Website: macys
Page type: gifting
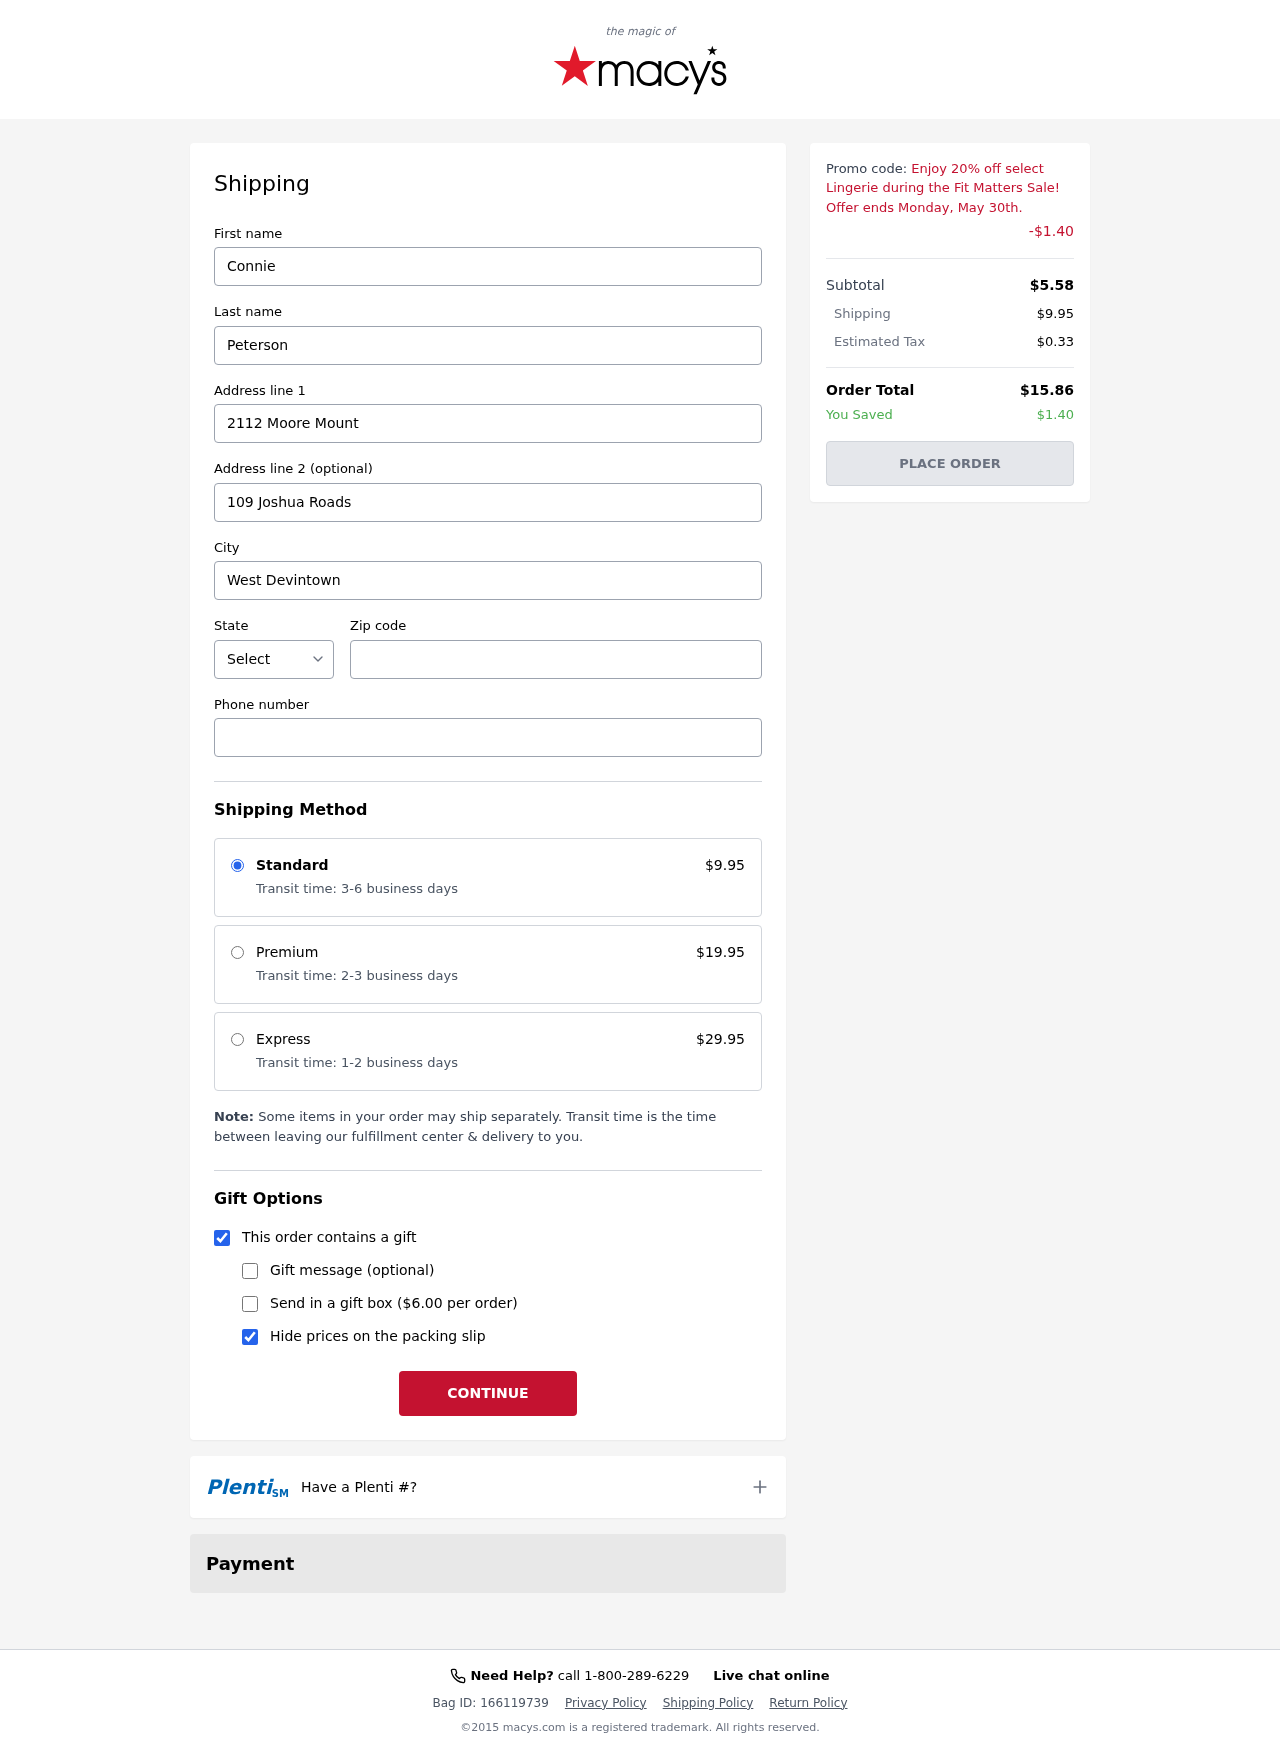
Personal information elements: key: PII_CITY
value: West Devintown
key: PII_FIRSTNAME
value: Connie
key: PII_LASTNAME
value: Peterson
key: PII_PHONE
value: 4679224331
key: PII_POSTCODE
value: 75203
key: PII_STATE_ABBR
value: KS
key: PII_STREET
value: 2112 Moore Mount
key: PII_STREET2
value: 109 Joshua Roads
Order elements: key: ORDER_SHIPPING_COST
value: $9.95
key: ORDER_DISCOUNT
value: -$1.40
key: ORDER_SUBTOTAL
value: $5.58
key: ORDER_TAX
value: $0.33
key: ORDER_TOTAL
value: $15.86
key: ORDER_SAVINGS
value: $1.40